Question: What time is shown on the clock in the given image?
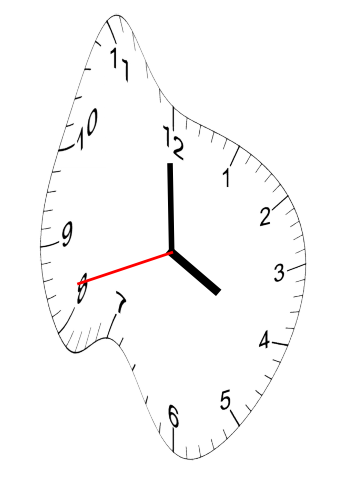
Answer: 03:59:42